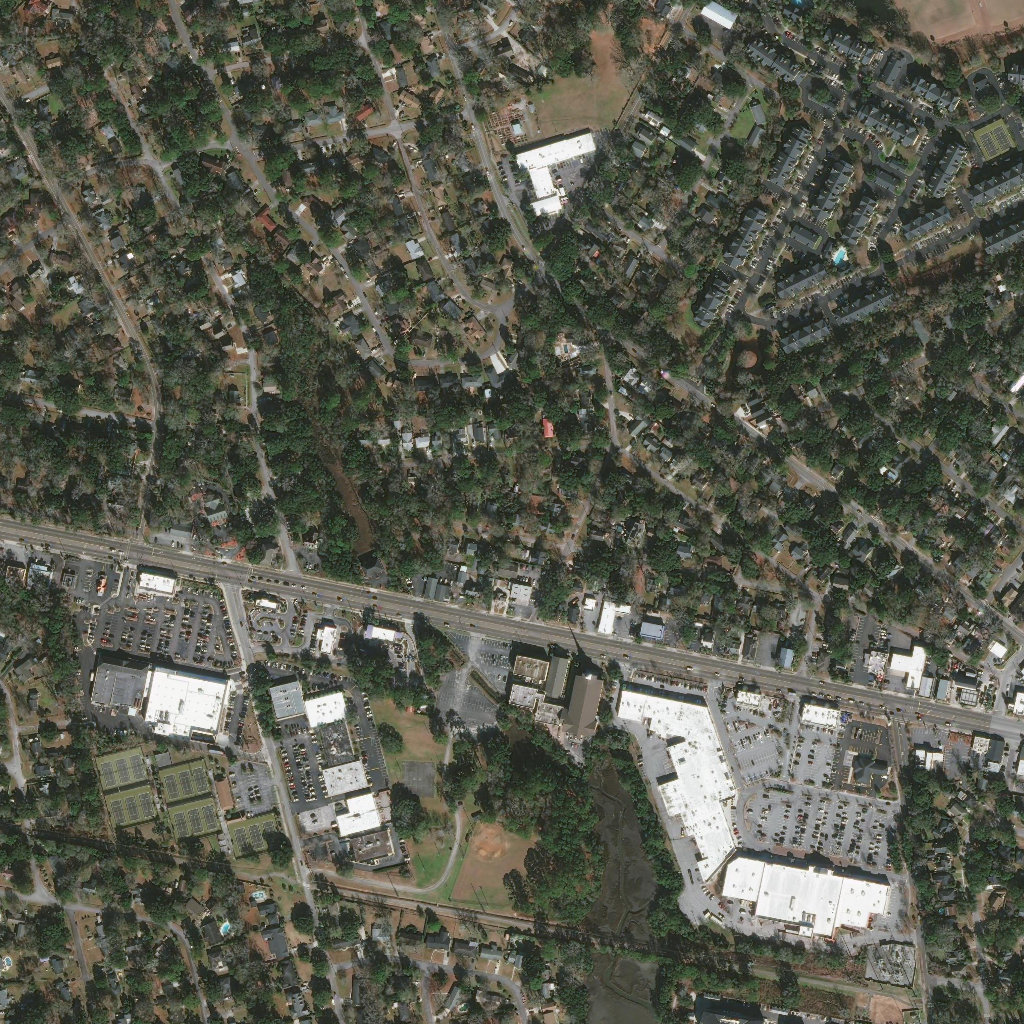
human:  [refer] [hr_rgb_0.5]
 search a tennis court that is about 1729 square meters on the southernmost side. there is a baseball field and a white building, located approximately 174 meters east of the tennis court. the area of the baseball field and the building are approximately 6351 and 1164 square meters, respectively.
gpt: <box>[[22, 79, 27, 83, 0]]</box>